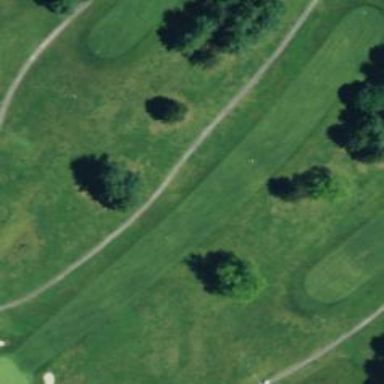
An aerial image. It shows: Grassy area designated as golf fairway.